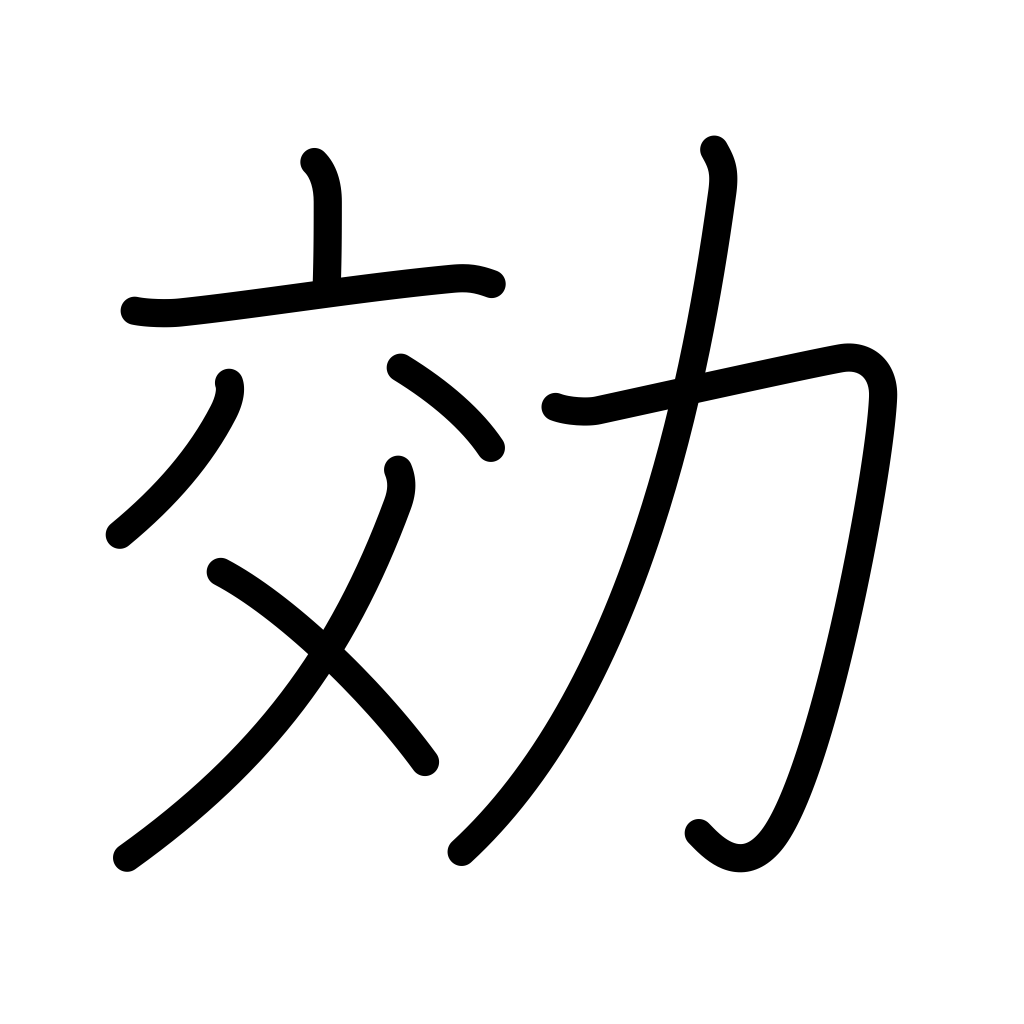
Meaning: merit, efficacy, efficiency, benefit